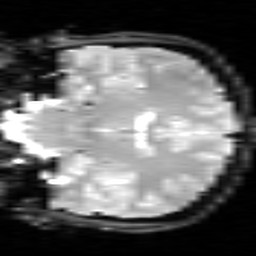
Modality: inplaneT2
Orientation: coronal
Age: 19
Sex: male